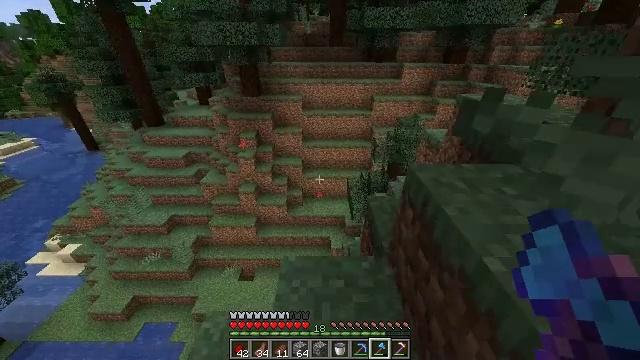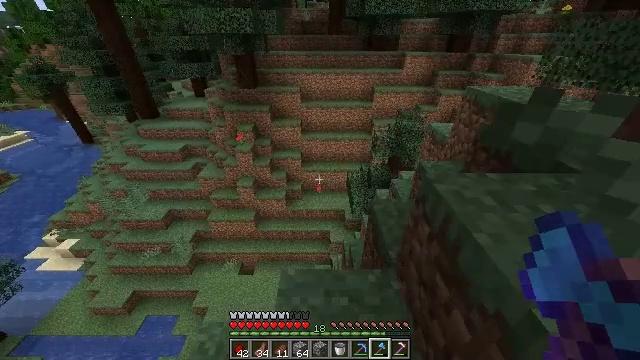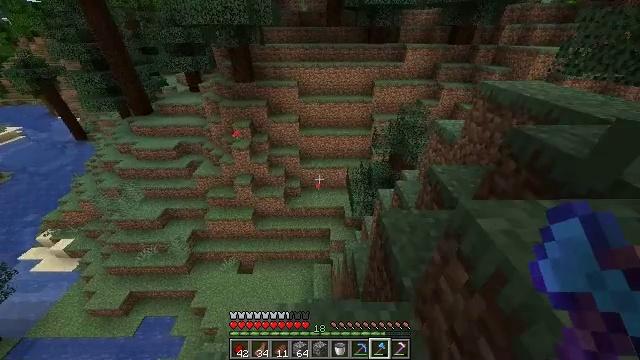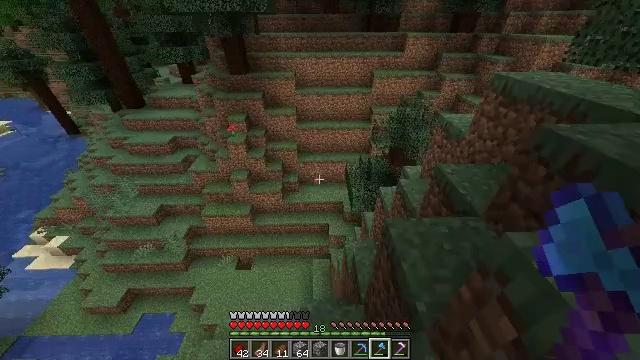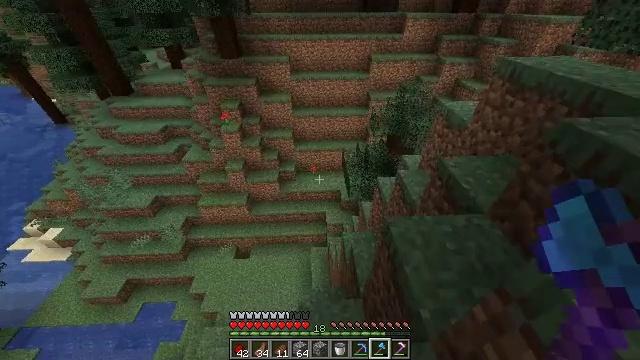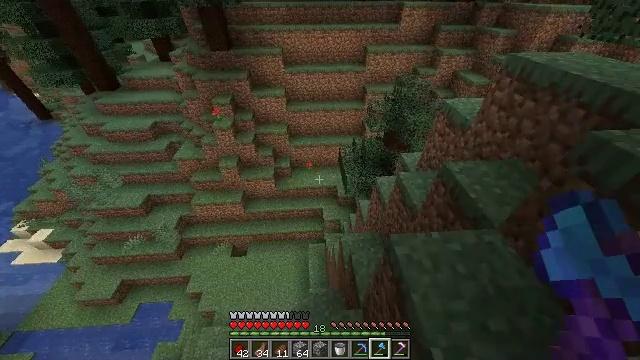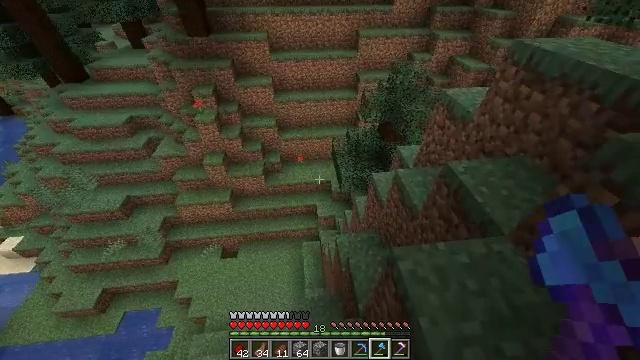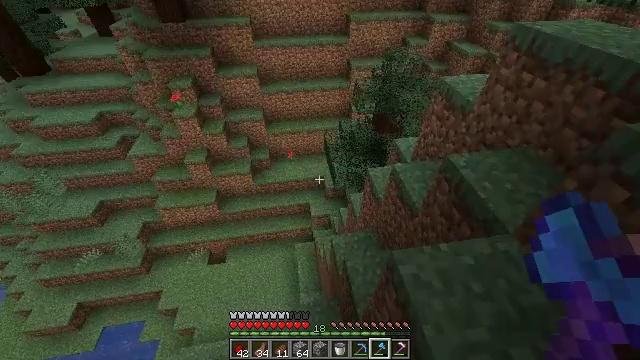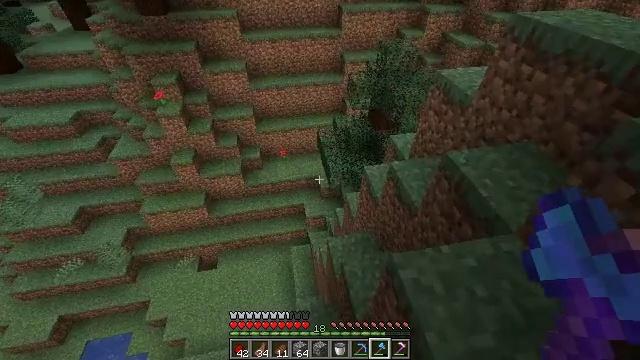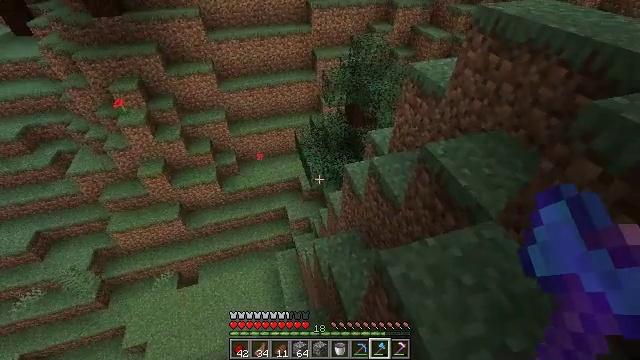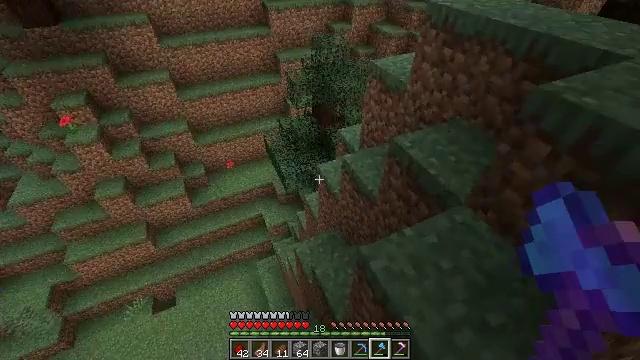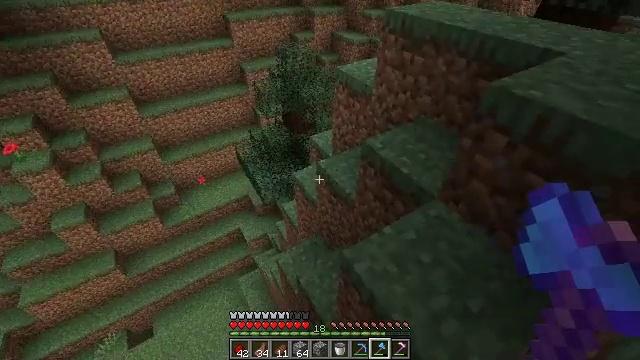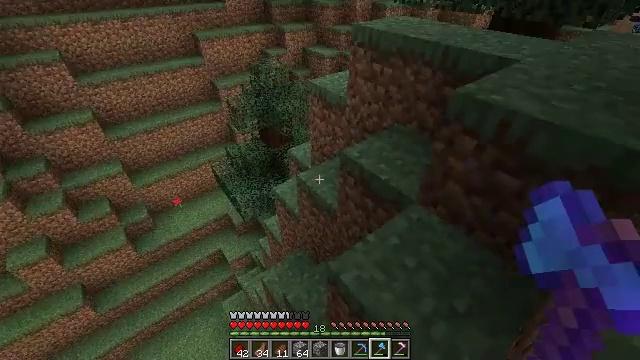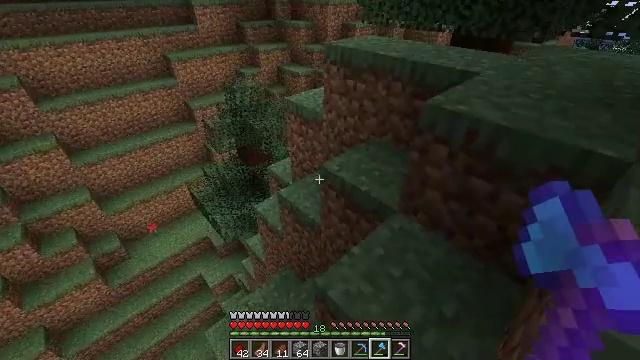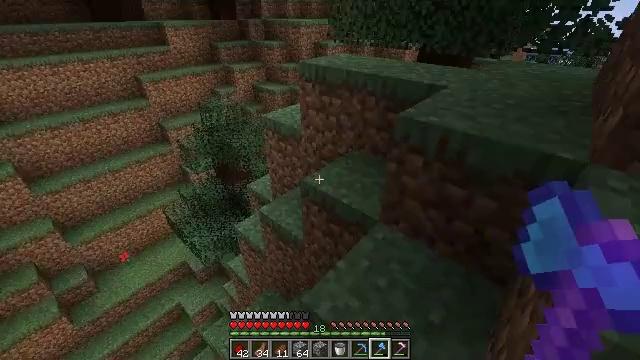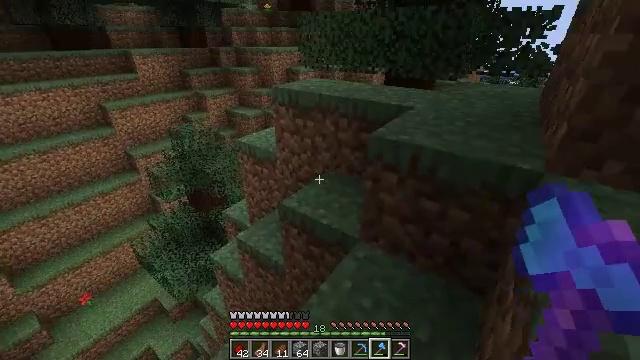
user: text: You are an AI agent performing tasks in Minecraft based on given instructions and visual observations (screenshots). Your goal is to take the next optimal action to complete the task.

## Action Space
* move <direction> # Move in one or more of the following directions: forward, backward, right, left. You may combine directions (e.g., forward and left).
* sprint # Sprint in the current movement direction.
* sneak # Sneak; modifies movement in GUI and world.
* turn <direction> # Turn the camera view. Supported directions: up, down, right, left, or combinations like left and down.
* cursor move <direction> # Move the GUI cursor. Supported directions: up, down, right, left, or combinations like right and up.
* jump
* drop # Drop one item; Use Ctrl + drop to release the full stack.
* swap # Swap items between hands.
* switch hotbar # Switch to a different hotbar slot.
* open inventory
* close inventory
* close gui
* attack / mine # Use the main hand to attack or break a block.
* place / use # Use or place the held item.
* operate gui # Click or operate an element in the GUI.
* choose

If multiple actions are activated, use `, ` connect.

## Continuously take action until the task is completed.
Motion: motion action
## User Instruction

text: Gather wheat by left-clicking on it.
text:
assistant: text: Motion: move forward, turn down
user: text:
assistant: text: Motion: move forward, turn down
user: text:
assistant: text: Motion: move forward, turn down
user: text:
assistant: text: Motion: move forward, turn right and down
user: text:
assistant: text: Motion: turn right and down
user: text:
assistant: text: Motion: turn right and down
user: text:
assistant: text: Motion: turn right and down
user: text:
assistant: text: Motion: turn right
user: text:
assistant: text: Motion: turn right
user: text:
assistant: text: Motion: turn right
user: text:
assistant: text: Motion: turn right and up
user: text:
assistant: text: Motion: turn right and up
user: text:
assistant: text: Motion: turn right and up
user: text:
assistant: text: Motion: turn right and up
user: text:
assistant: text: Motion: move forward, turn right and up
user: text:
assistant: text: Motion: move forward, turn right and up
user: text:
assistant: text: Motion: move forward, turn right and up
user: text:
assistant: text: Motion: move forward, turn up
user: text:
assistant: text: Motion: move forward
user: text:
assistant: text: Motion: move forward
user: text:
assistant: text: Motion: move forward
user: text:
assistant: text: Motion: move forward
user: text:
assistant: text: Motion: move forward
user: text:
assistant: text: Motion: move forward
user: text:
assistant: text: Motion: move forward
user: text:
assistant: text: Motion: move forward
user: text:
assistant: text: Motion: move forward
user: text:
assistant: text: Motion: move forward
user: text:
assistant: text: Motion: move forward
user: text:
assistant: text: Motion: move forward, turn left